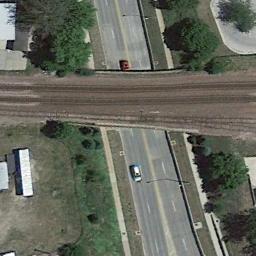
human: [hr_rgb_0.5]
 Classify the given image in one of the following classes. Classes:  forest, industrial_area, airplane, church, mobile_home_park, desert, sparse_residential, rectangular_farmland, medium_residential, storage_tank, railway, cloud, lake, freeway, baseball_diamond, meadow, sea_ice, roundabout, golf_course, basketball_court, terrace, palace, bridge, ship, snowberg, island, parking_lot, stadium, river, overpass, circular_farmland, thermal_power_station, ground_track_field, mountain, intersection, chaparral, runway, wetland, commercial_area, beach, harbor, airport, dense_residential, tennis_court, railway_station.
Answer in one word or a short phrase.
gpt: overpass